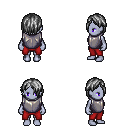
a pixel art fantasy rpg character, female body template, dark elf, purple skin, steel chest armor, red pants, gray bangs hairstyle, four views (front, back, left, right), 2x2 character sprite sheet, small pixel art, hard edges, no anti-aliasing